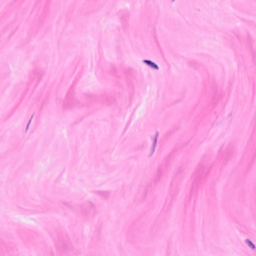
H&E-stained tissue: Breast